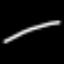
Label: line